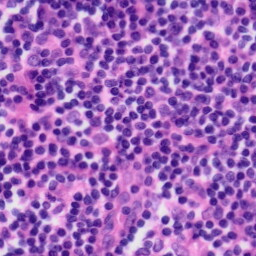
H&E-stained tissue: Tonsil